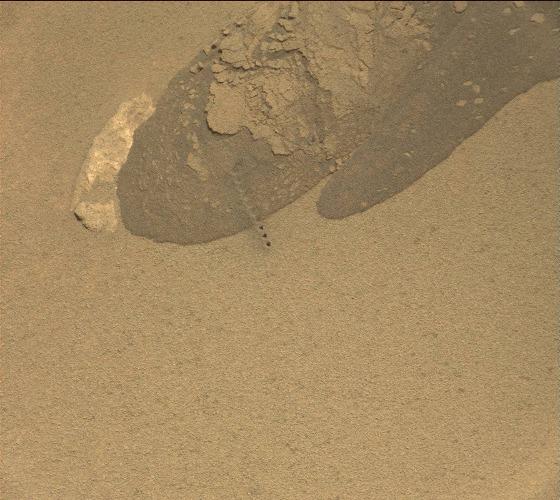
Terrain classes present: Bedrock, Gravel / Sand / Soil, Sky / Distant Mountains